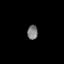
Tissue: skin
Cell type: Epithelial cells
Senescence score: 0.6848
Nuclear area (px): 146
Mean DAPI intensity: 123.712